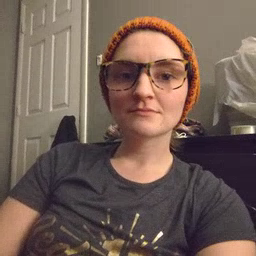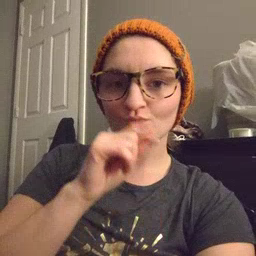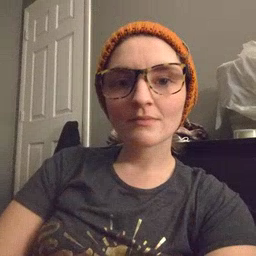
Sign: hen